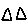
Label: triangle